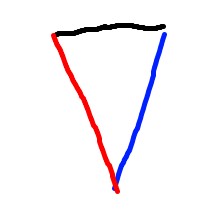
Shape: triangle